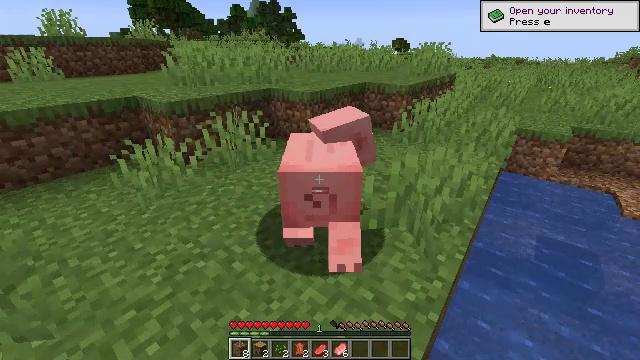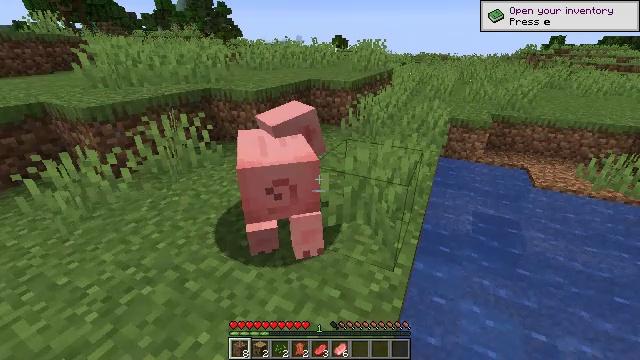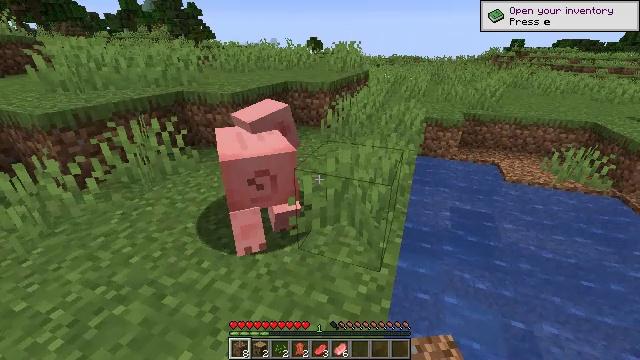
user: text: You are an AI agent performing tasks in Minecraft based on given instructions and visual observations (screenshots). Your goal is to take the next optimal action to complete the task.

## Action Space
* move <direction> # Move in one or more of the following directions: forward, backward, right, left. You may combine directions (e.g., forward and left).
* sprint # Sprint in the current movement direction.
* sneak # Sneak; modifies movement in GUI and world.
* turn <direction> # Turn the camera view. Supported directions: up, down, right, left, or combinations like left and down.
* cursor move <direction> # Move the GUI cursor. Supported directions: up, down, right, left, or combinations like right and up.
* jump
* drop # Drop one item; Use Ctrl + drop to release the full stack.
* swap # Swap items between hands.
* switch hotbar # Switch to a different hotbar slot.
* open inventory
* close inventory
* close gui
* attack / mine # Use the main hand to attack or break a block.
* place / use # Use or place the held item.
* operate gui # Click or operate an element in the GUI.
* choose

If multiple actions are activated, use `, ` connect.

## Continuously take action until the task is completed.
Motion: motion action
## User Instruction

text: Hunt a pig.
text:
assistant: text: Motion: turn right
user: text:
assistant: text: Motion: turn right
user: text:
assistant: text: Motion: attack / mine